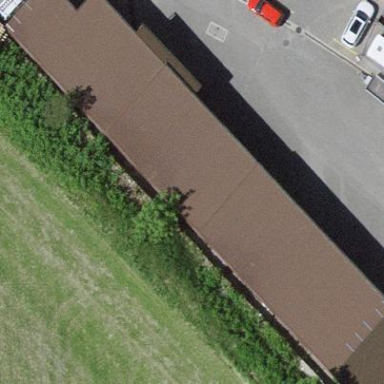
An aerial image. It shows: View of roof of building.